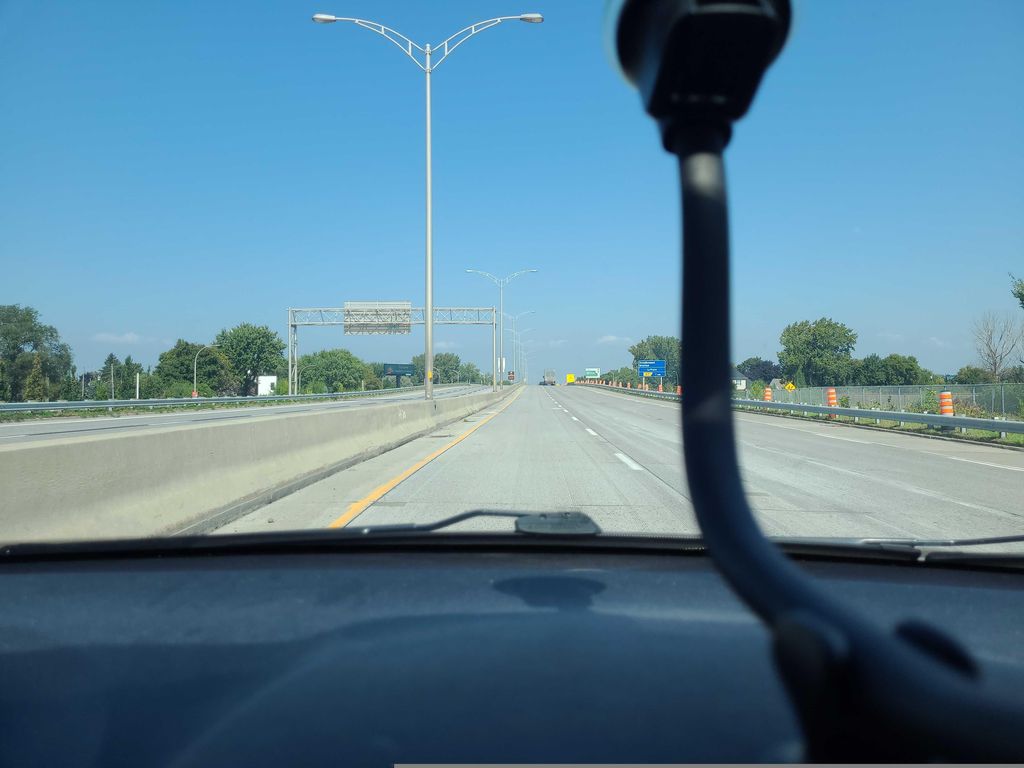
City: montreal